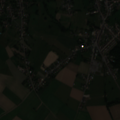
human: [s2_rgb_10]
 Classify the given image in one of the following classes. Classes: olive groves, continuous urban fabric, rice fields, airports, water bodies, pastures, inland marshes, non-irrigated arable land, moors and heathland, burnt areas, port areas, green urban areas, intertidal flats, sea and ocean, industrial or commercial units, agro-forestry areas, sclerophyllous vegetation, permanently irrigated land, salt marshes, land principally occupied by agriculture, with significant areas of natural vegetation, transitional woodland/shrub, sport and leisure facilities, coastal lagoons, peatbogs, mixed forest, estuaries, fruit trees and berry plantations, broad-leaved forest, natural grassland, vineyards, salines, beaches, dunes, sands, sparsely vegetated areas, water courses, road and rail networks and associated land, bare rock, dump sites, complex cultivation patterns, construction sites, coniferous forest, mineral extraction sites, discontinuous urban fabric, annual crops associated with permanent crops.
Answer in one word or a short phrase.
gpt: discontinuous urban fabric, non-irrigated arable land, pastures, complex cultivation patterns, broad-leaved forest